八年级 · 解析几何
某公司推出一种产品, 设 $x$ 是某推销员推销产品的数量, $y$ 是推销费,

如图表示的是该公司每月付给推销员推销费的两种方案; 解答下列问题:

(1) 求 $y_{1}, y_{2}$ 的解析式;

（2）解释图中的两种方案是如何支付推销费的?

（3）作为推销员，如何选择付费方案？

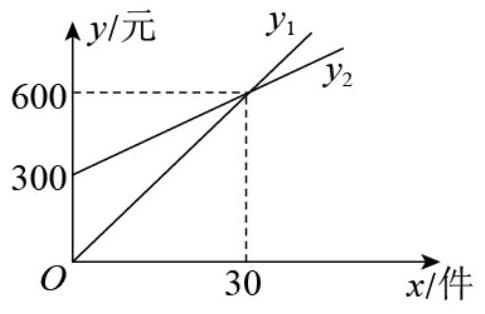
答案: 解：(1) 设 $y_{1}=k_{1} x, y_{2}=k_{2} x+b$,根据图像可得: $600=30 k_{1},\left\{\begin{array}{c}b=300 \\ 30 k_{2}+b=600\end{array}\right.$

解得: $k_{1}=20,\left\{\begin{array}{l}k_{2}=10 \\ b=300\end{array}\right.$

$\therefore y_{1}=20 x, \quad y_{2}=10 x+300$

（2）方案一: 没有基础工资, 每销售 1 件产品, 付推销费 20 元; (即 $y_{1}=20 x$ )
方案二: 每月发基础工资 300 元, 每推销 1 件产品, 再付 10 元推销费;

$\left(\right.$ 即 $\left.y_{2}=10 x+300\right)$

(3) 当 $y_{1}>y_{2}$ 时， $20 x>10 x+300$ 得： $x>30$

即当每月推销量超过 30 件时, 选择方案一付费;

当 $y_{1}=y_{2}$ 时, $20 x=10 x+300$ 得: $x=30$

即当每月推销量等于 30 件时, 选择两种方案付费都一样;

当 $y_{1}<y_{2}$ 时, $20 x<10 x+300$ 得: $x<30$

即当每月推销量不足 30 件时, 选择方案二付费.